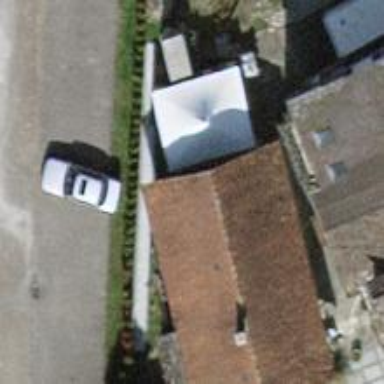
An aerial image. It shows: Group of garages.